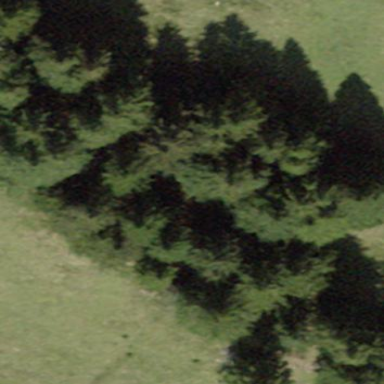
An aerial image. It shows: Forest area.